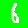
Digit: 6